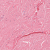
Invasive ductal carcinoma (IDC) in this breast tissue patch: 0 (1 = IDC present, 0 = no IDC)